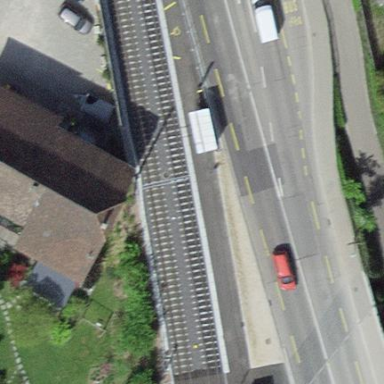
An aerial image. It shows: Platform at the railway with shelter for public transport.